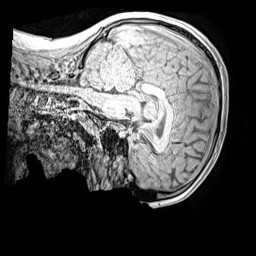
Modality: MP2RAGE
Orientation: sagittal
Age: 11
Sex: male
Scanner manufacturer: siemens
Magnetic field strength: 3 T
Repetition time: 4 s
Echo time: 0.00299 s